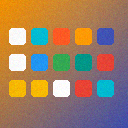
Screen state: on